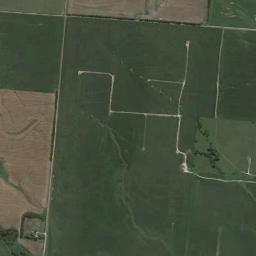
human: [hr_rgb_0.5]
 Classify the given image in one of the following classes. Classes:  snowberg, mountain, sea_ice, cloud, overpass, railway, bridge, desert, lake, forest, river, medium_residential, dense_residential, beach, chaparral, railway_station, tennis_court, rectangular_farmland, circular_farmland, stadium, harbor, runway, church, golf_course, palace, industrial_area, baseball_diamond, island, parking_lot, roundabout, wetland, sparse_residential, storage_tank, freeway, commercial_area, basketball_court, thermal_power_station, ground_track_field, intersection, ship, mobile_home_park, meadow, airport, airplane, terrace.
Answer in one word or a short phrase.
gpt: rectangular_farmland